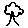
Label: tree